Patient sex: F
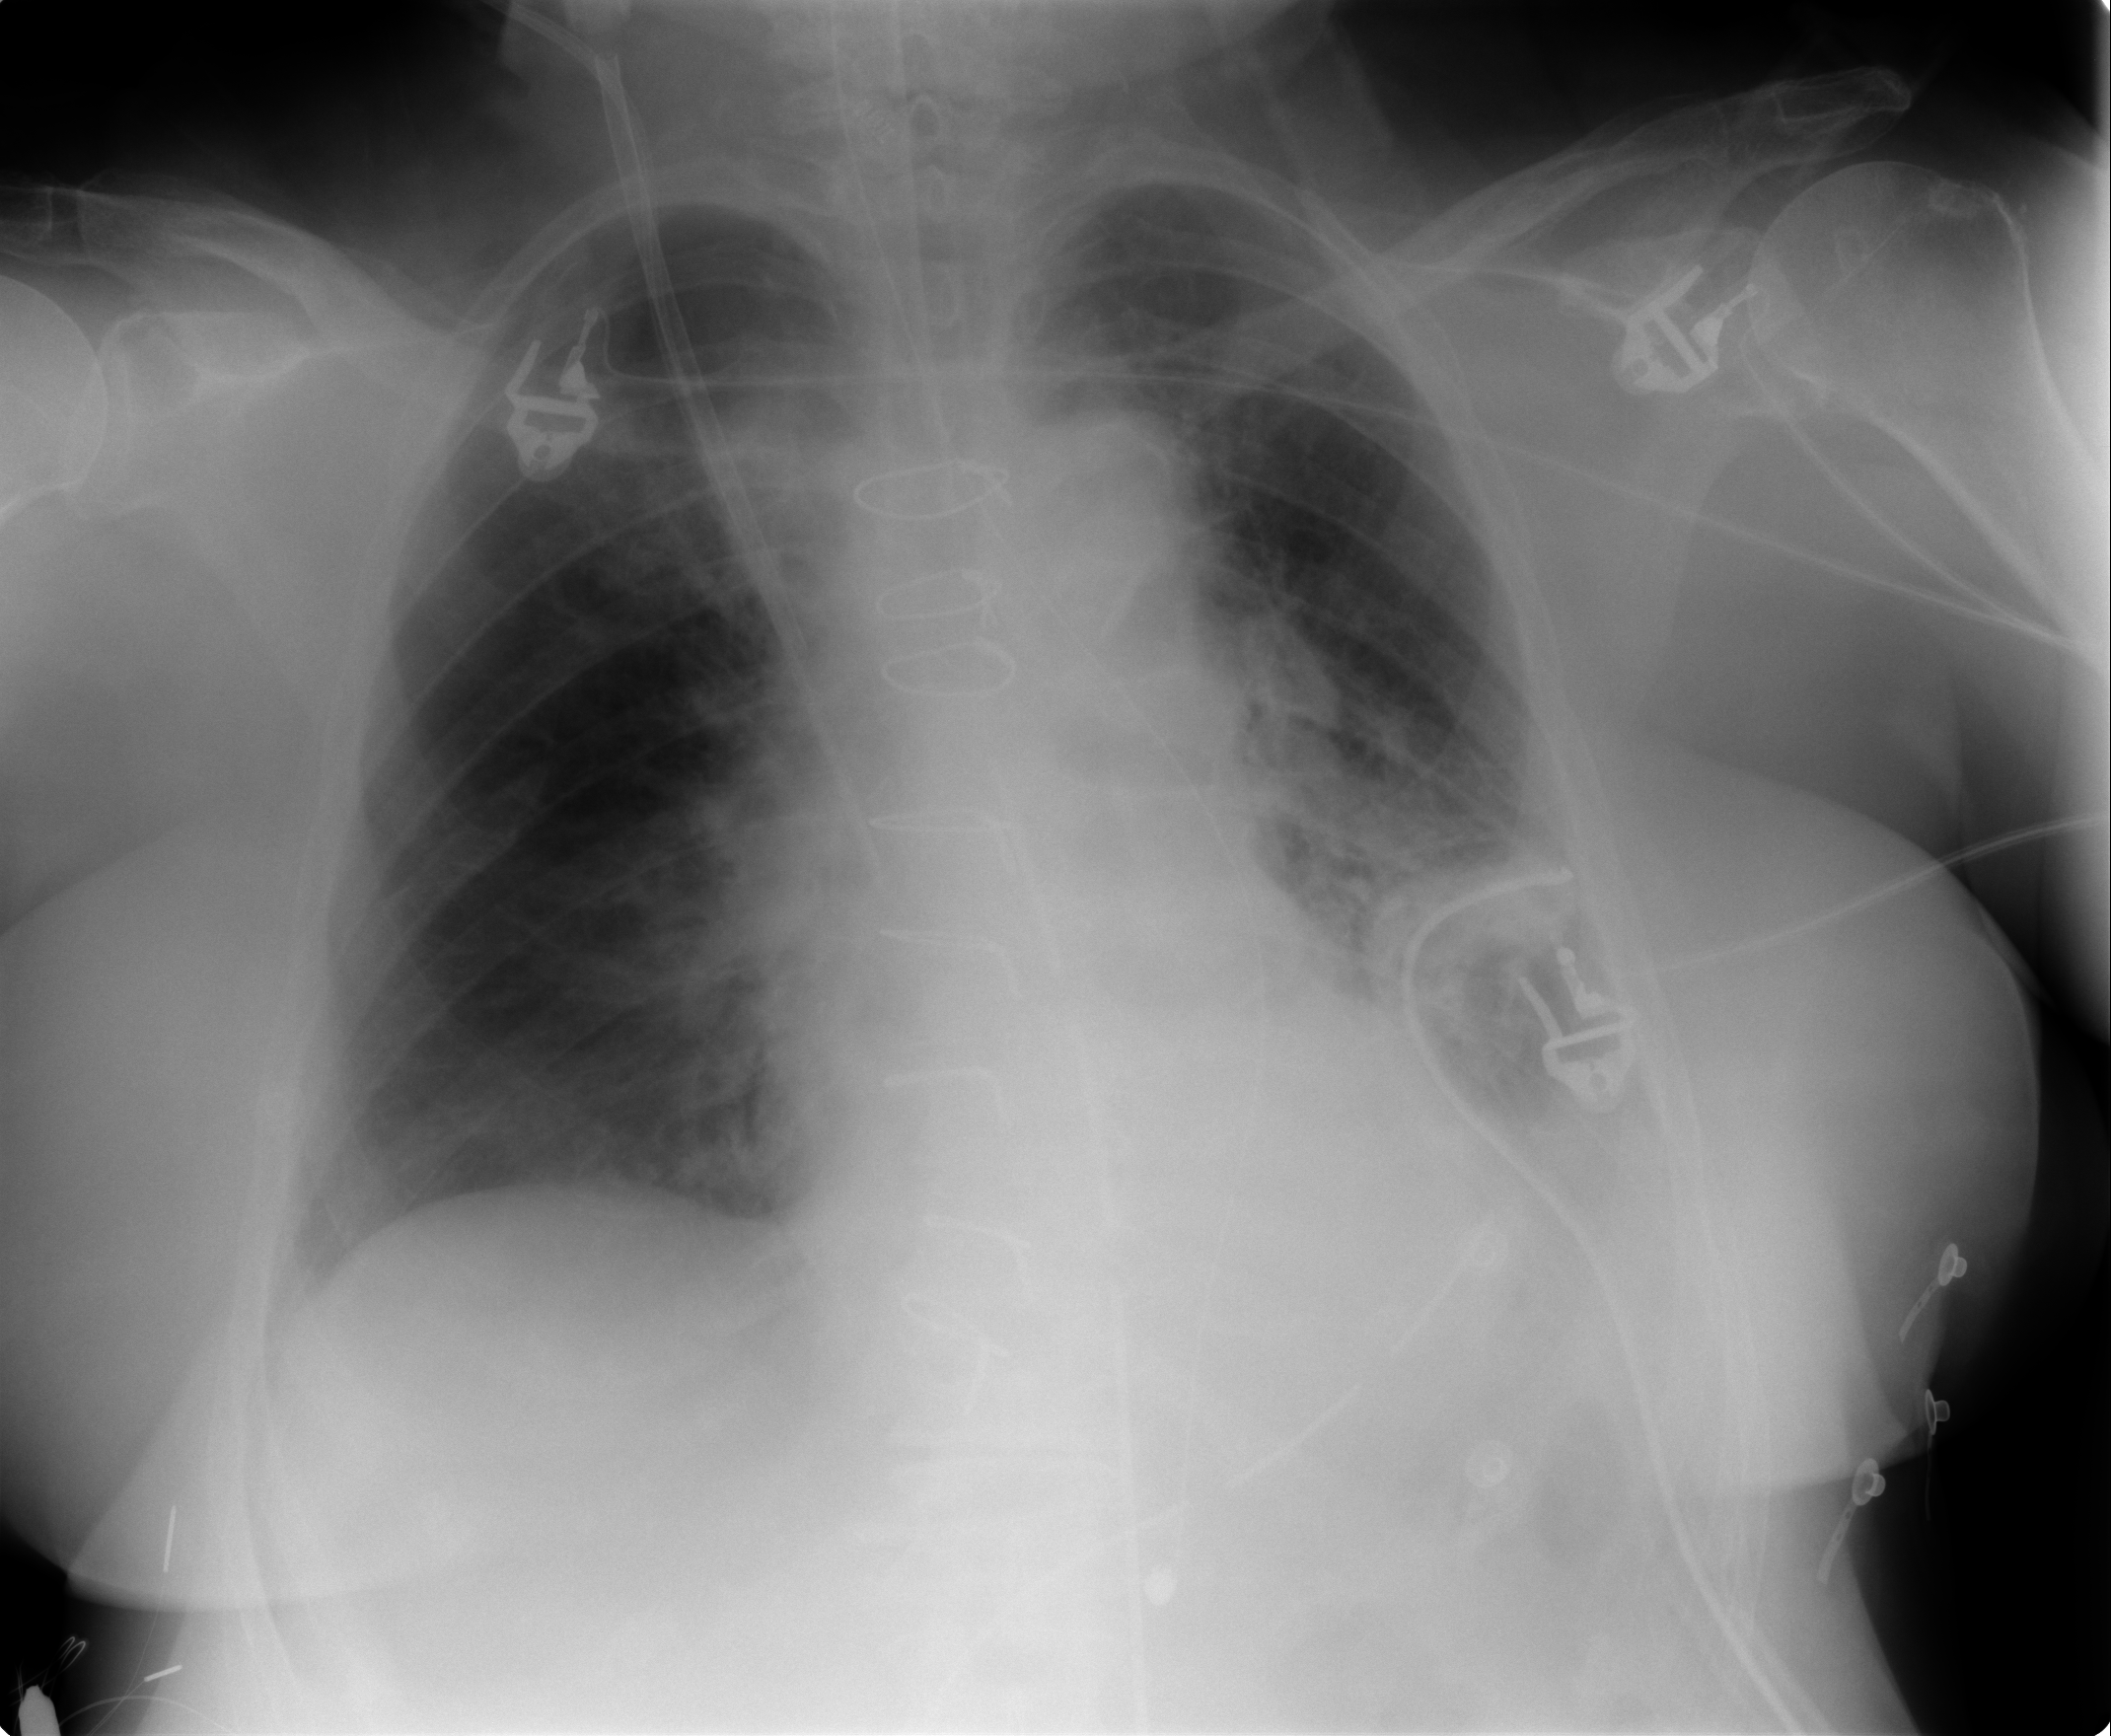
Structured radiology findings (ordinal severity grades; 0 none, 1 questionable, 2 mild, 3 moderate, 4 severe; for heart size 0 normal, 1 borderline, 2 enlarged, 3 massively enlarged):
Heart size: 1
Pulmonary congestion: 2
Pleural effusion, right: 0
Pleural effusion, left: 2
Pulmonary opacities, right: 0
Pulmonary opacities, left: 1
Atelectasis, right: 0
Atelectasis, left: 2